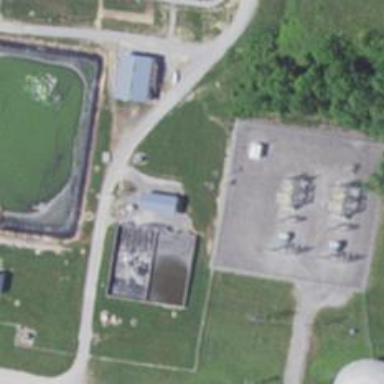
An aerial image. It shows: Power substation.